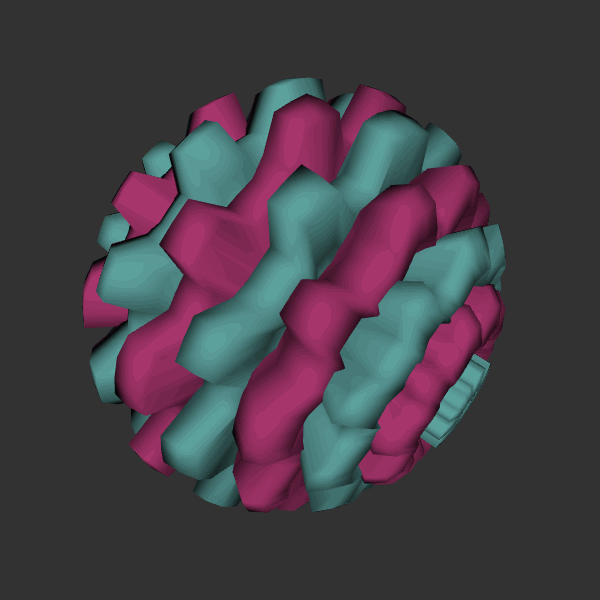
Background: dark